Interaction volume radius: 5 \u00c5
Interaction volume height: 30 \u00c5
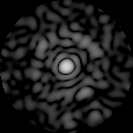
Disorder parameter: 0.8658